Question: I have a HTML page with a frame having lot of lines and a button "Next". On clicking Next Button, I should be able to navigate to a paragraph having orange color. All the paragraphs having orange color will be of same class.
That means, on page load I should be able to navigate to 3rd paragraph. On another click I should go to 6th paragraph and so on..
I tried to use document.getelementsbyclassname(). But I was not able to write logic to navigate to that particular location. Please help me out.
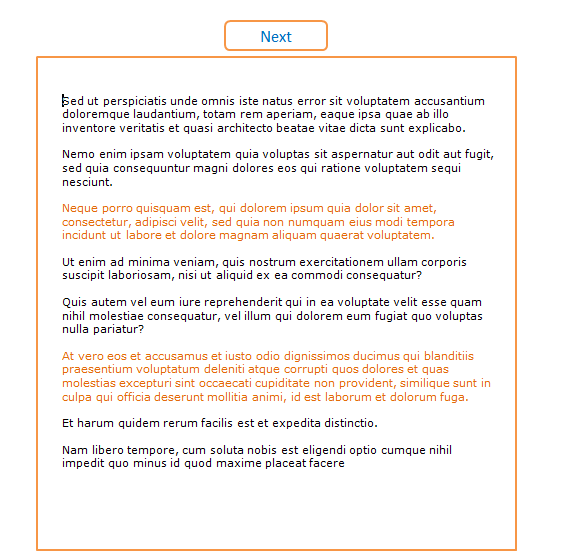
Answer: You can do this , like this
Working <URL>
'''
$("p:first").addClass("active");
$(document).on("click","#ip",function(){
if($("p.orange:last").hasClass("active")){
var topVal = $("p:first").offset().top;
$("html body").animate({
scrollTop:topVal
},500,function(){
$("p").removeClass("active");
$("p:first").addClass("active");
});
}
else{
var nextElem = $("p.active").nextAll("p.orange:first");
var topVal = nextElem.offset().top;
//alert(topVal);
$("html body").animate({
scrollTop:topVal
},500,function(){
$("p").removeClass("active");
nextElem.addClass("active");
});
}
});
'''